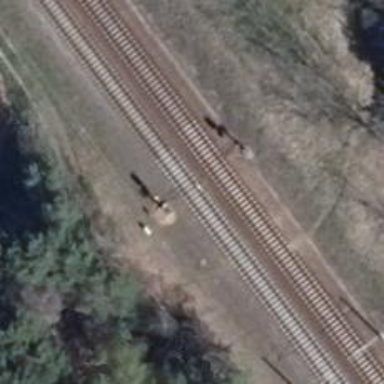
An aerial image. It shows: Railway signal.